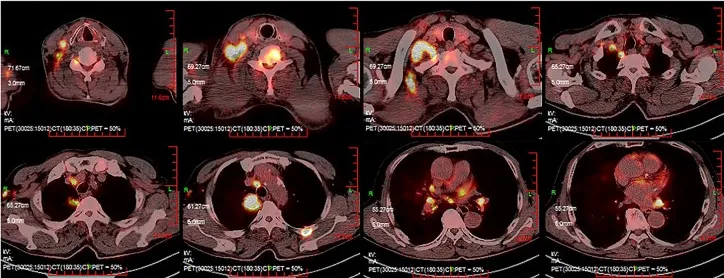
Computed tomography (CT) of the thorax with contrast and positron emission tomography/computed tomography (PET/CT) at the time of diagnosis. (B) PET/CT revealed suspicious primary lung cancer and metastasis.
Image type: radiology (pet)